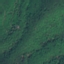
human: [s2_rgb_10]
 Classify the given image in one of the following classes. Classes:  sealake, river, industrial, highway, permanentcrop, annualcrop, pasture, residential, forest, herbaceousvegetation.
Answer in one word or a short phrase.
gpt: Forest